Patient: sex M, age 75
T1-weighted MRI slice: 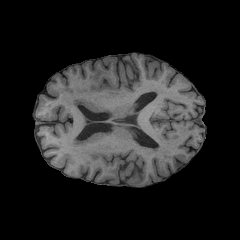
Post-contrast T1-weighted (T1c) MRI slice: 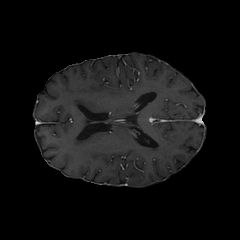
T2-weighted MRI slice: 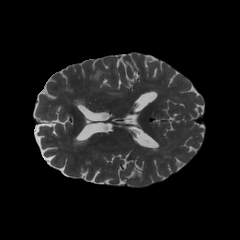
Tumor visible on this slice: yes
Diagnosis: Glioblastoma, IDH-wildtype
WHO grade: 4